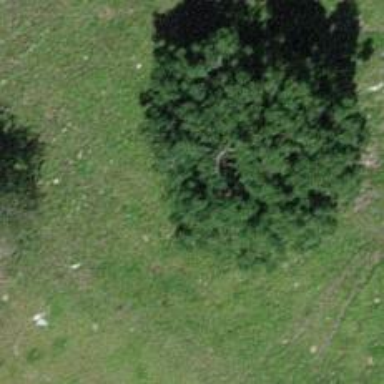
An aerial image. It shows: Broadleaved tree in natural setting.